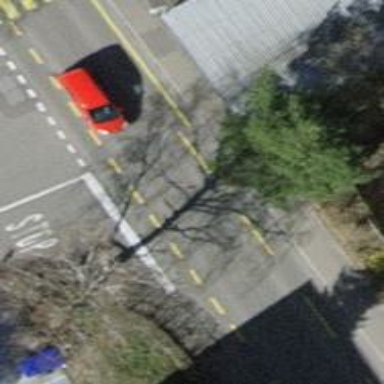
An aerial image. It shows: Tertiary road with designated cycle lane.